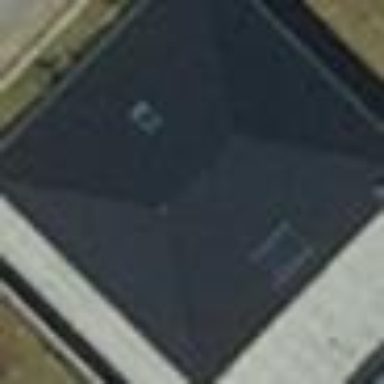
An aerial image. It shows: Detached building with hipped roof. The roof is oriented along the structure and is colored black.